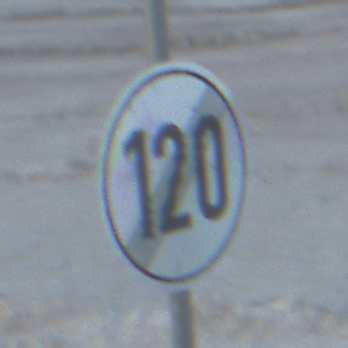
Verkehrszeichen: EndeGeschwindigkeit120
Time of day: SunriseSunset
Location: Outdoor (Beach)
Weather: PartlyCloudy
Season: NotSpecified
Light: Natural